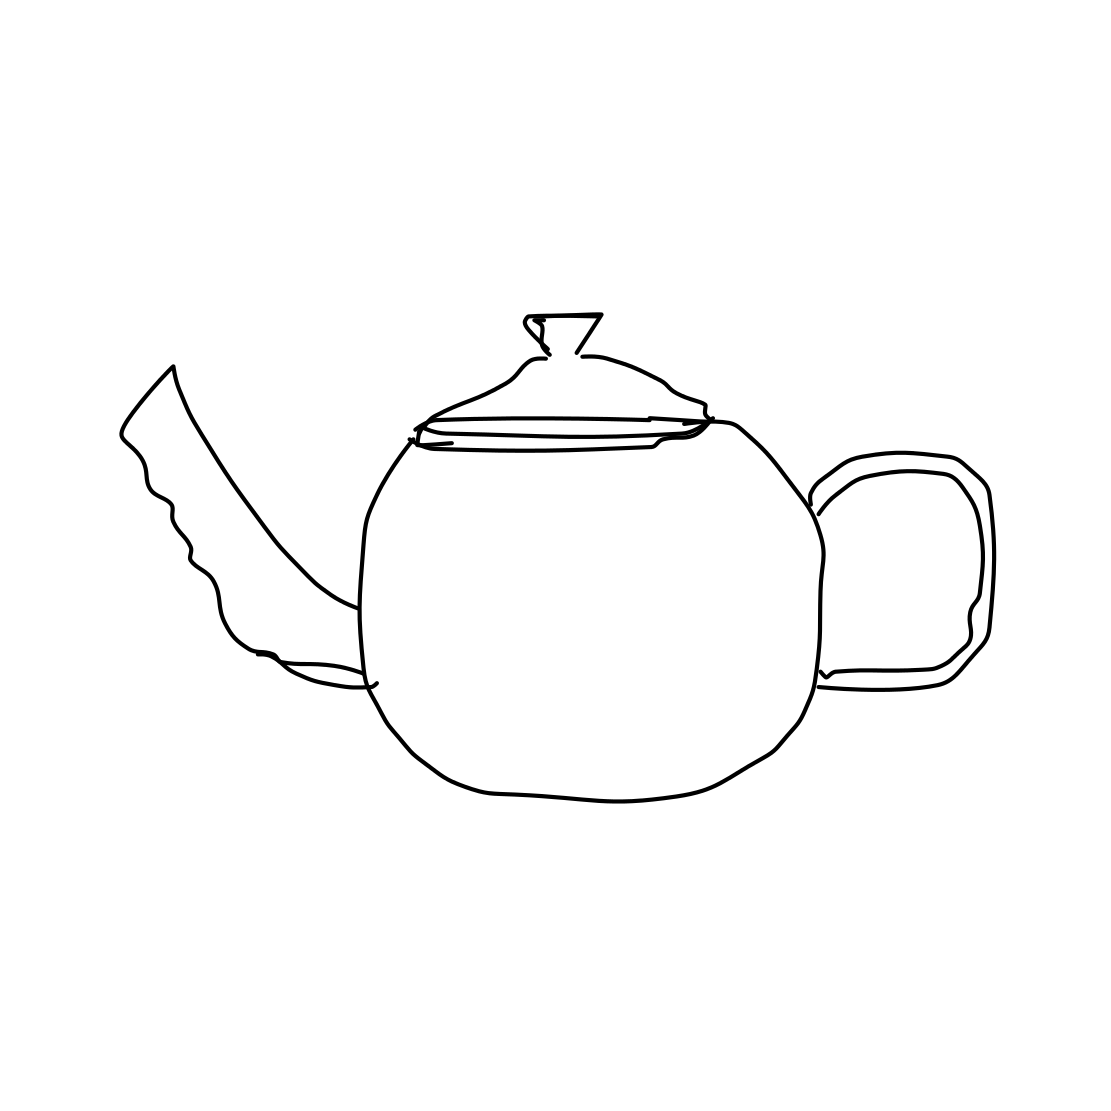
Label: teapot